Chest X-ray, AP view. Patient: 58 years old, sex F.
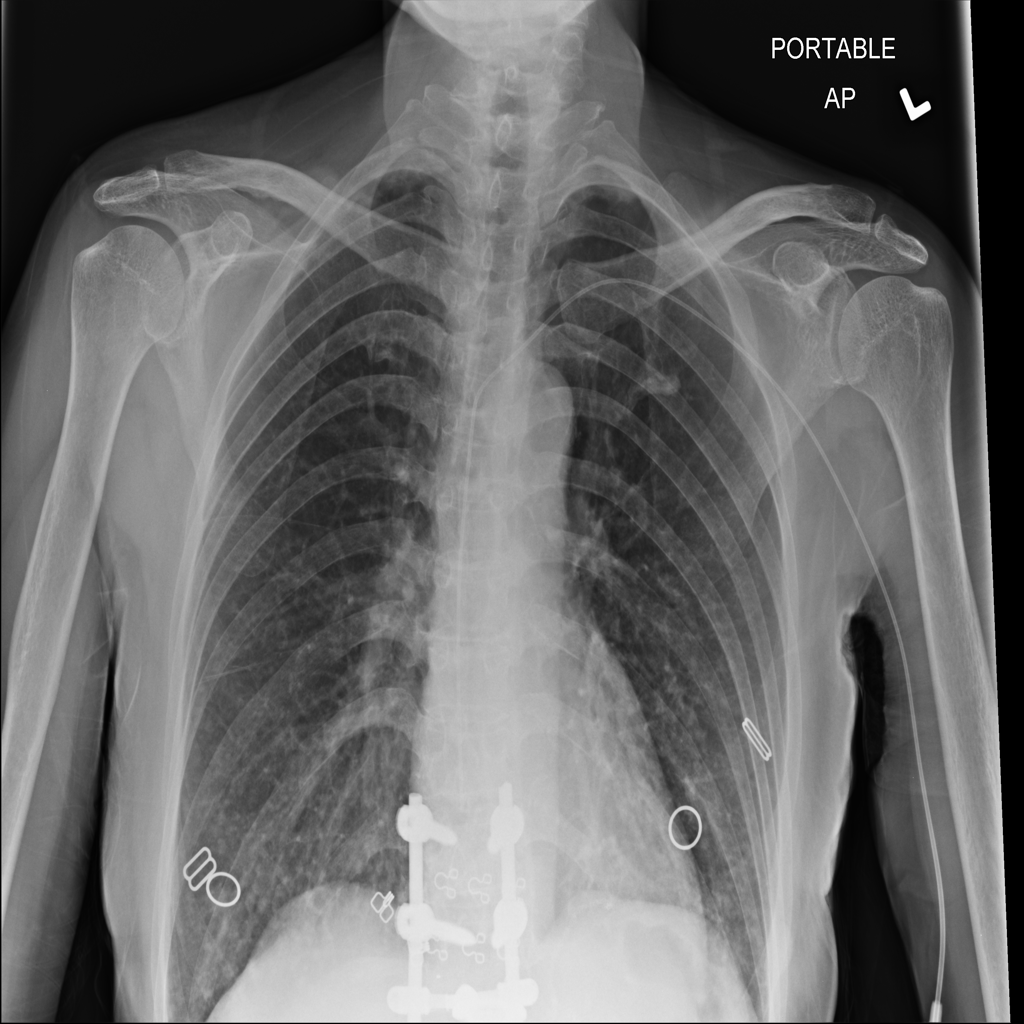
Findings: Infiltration